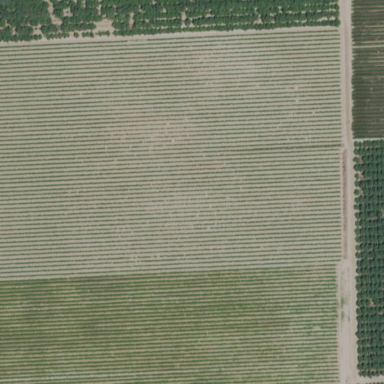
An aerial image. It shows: Vineyard.